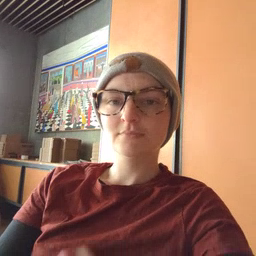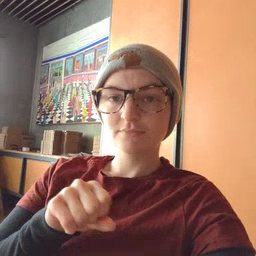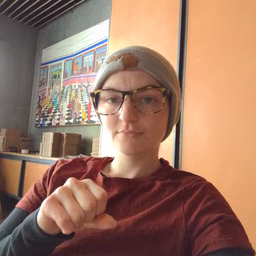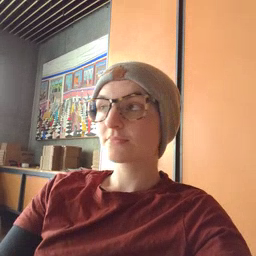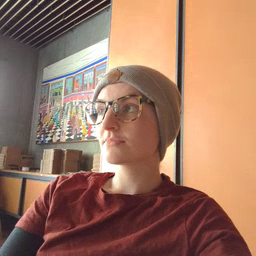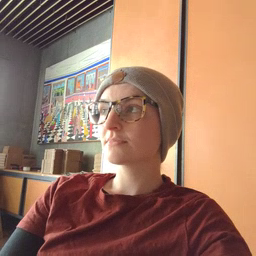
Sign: shoe